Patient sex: M
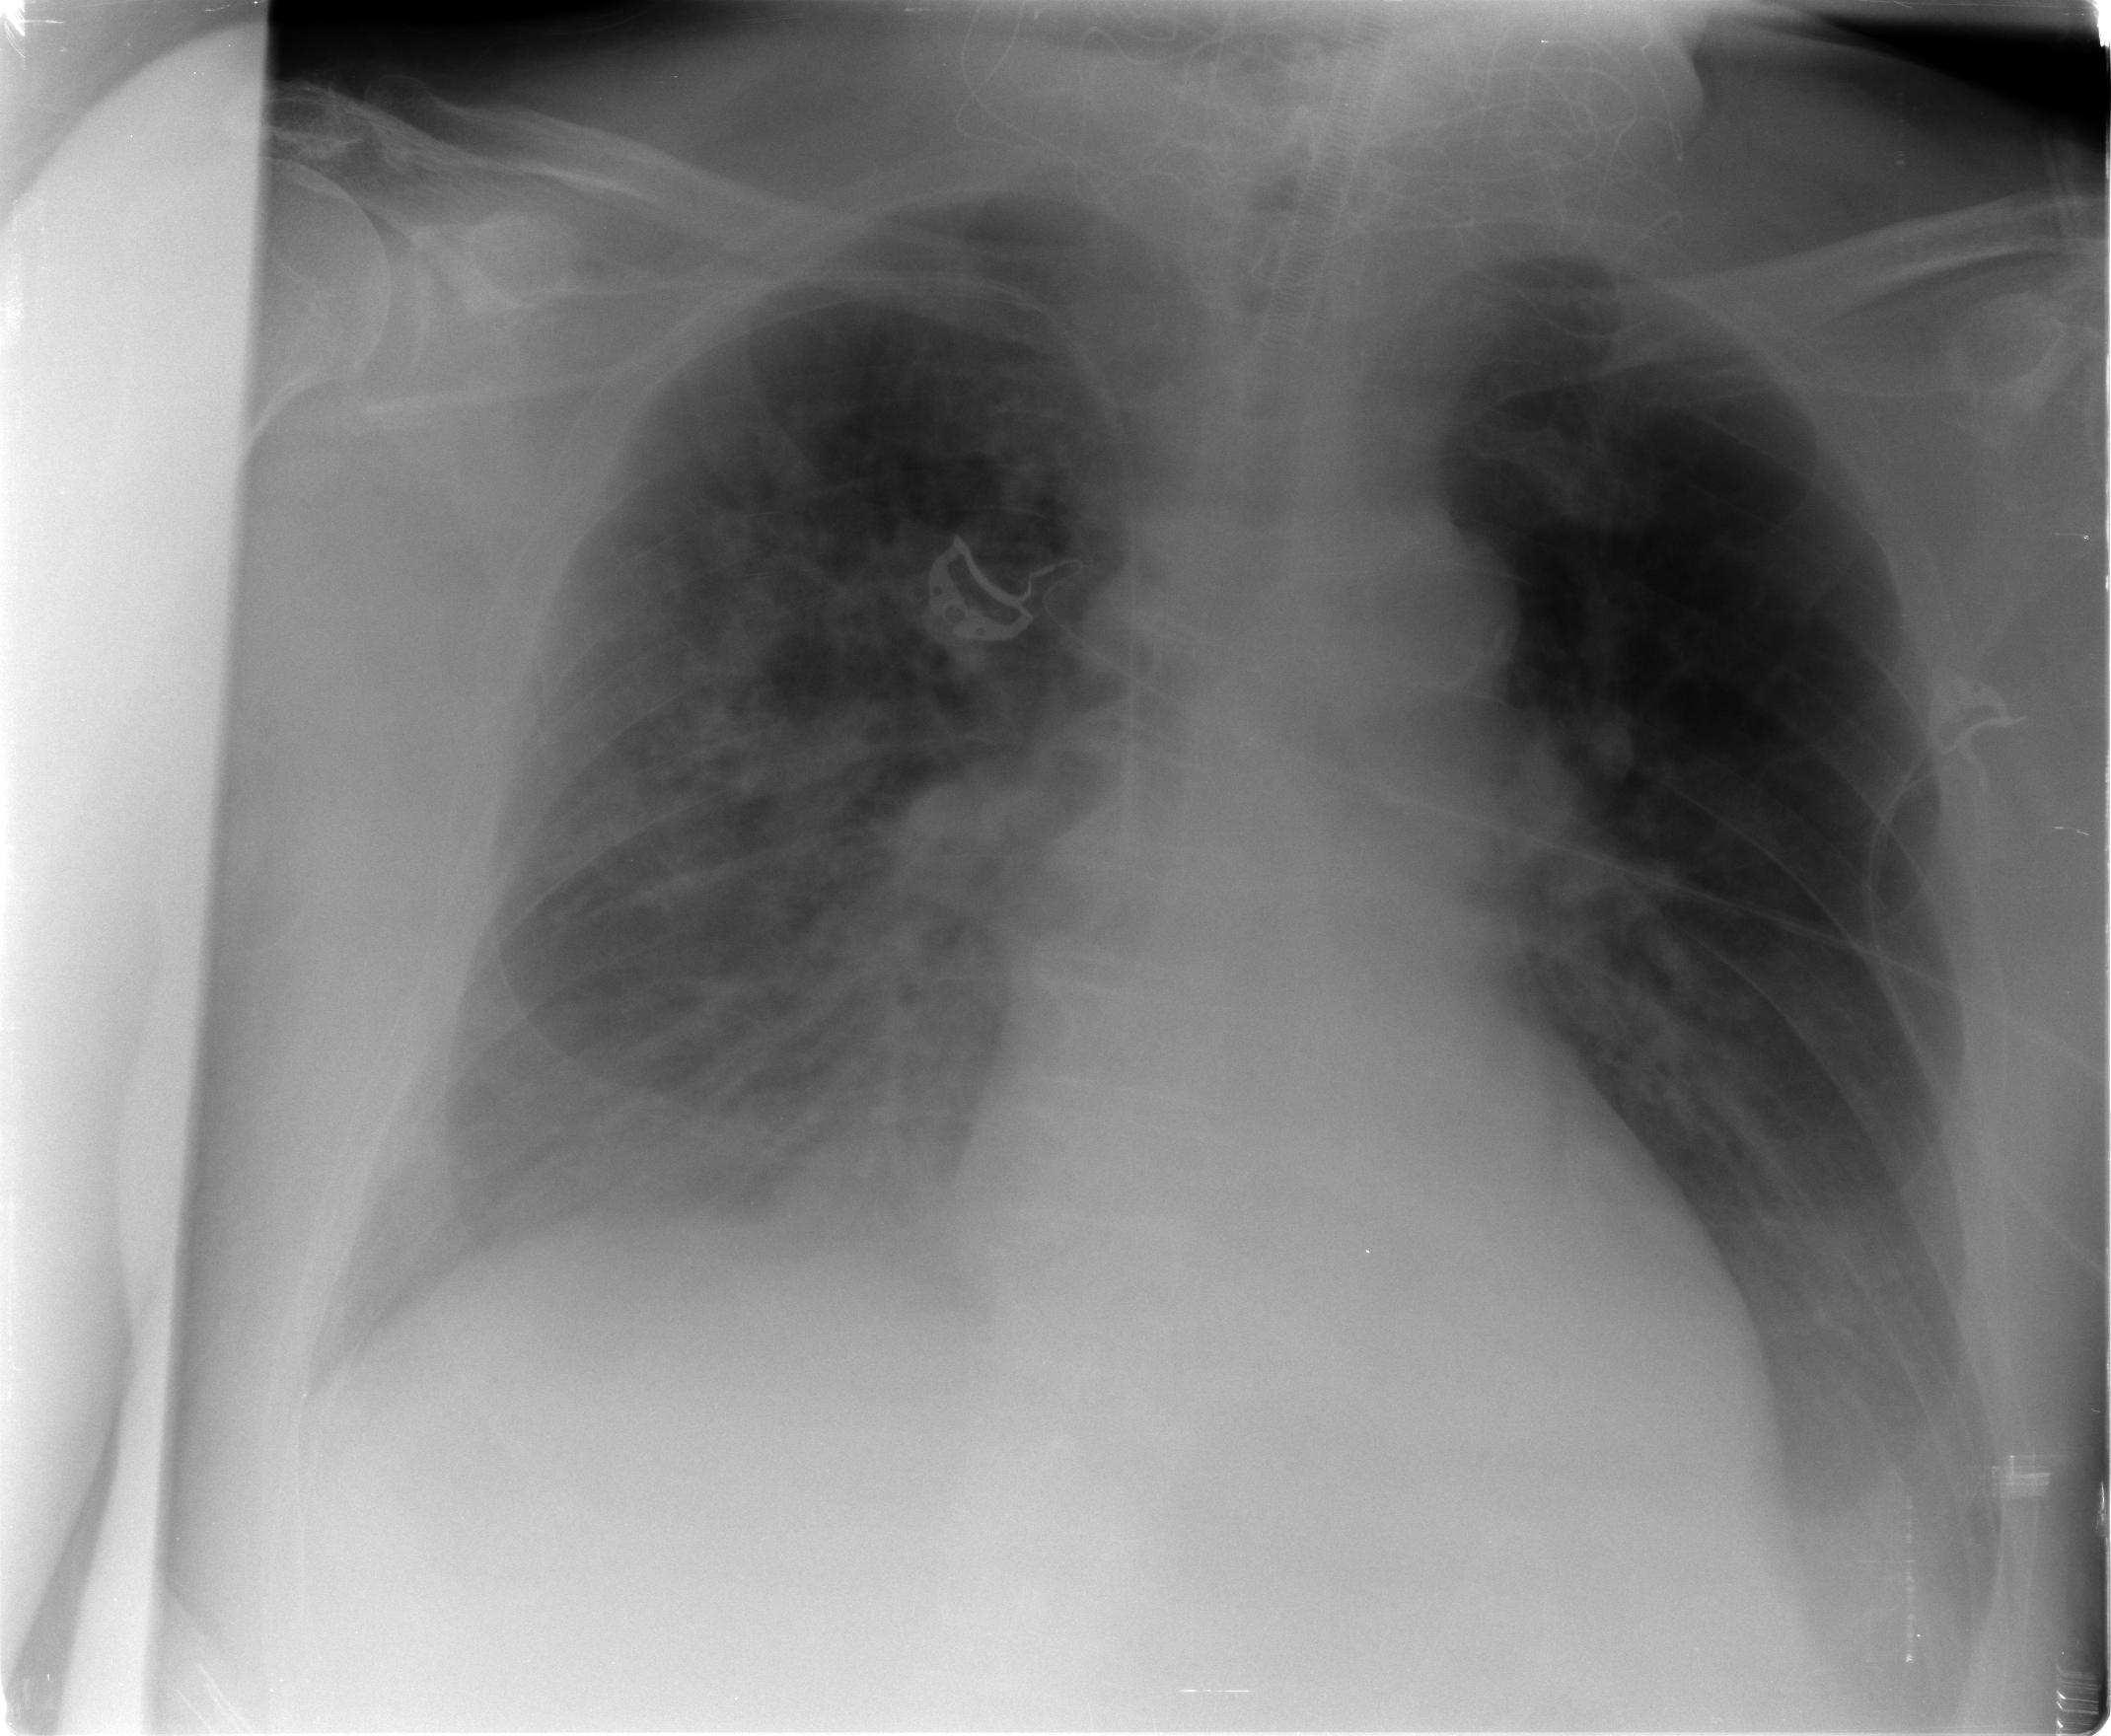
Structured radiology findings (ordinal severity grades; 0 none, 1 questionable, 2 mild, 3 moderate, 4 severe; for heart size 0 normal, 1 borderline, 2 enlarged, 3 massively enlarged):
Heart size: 0
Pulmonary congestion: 2
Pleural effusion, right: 2
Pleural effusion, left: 2
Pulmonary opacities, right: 2
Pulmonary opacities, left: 0
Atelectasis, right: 2
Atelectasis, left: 2